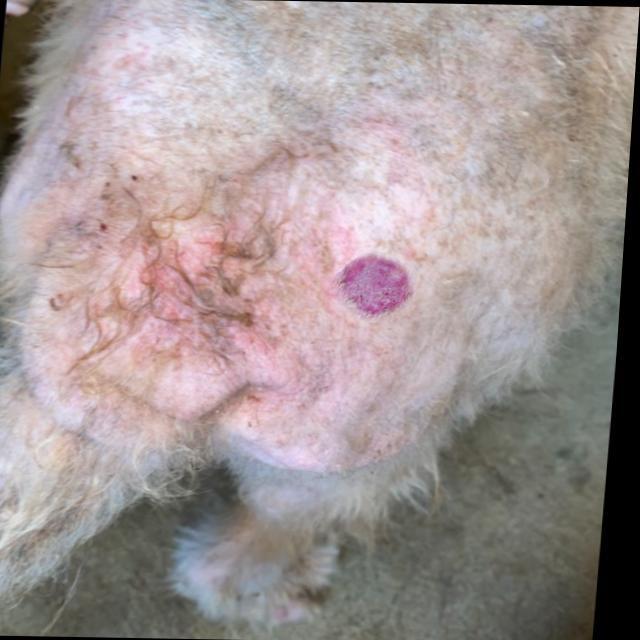
Canine ringworm (Dermatophytosis) — fungal infection caused by Microsporum or Trichophyton. Presents with circular alopecia, scaling, crusting, and broken hairs.